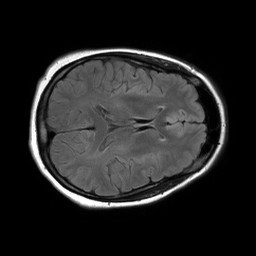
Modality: FLAIR
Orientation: axial
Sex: female
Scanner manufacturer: philips
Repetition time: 11 s
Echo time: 0.125 s